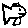
Label: fish